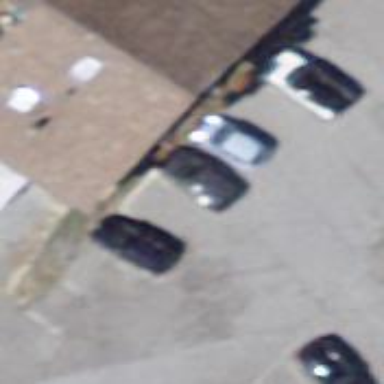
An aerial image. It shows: Parking space with designated surface.